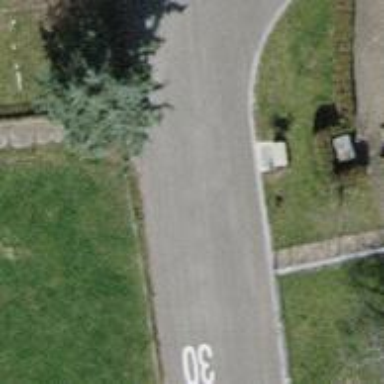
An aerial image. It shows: Residential road with asphalt surface.